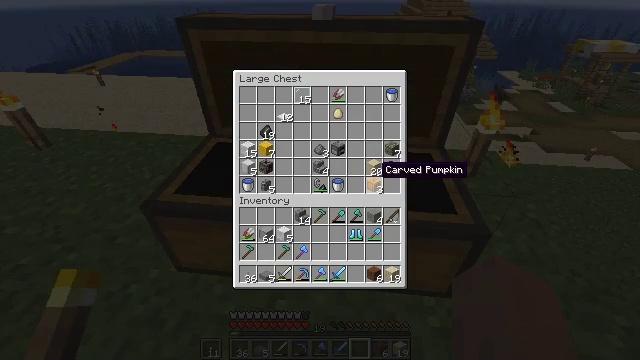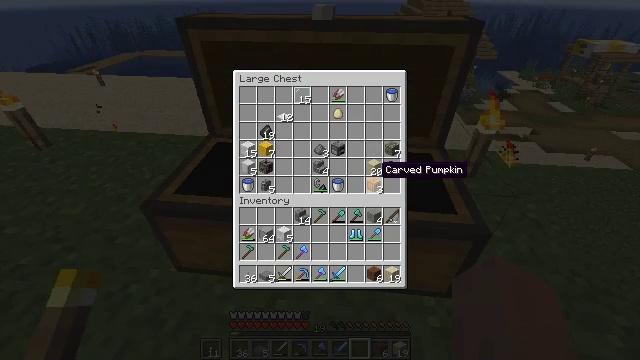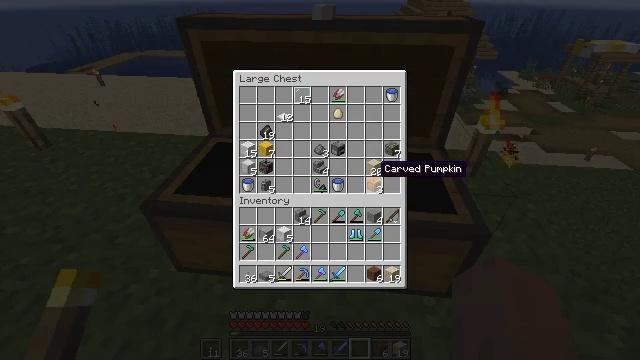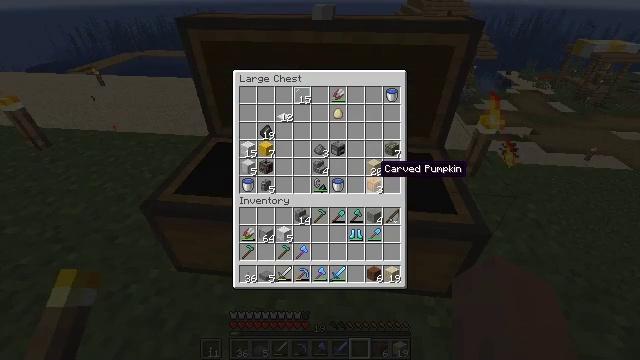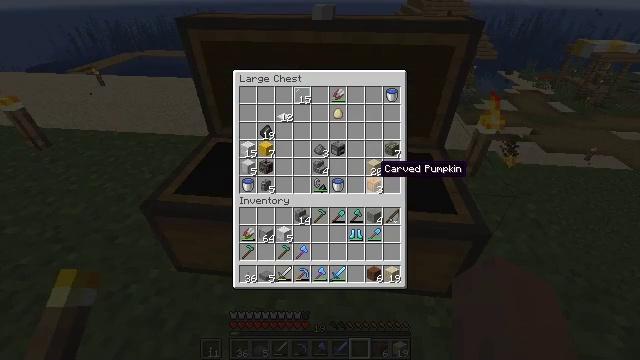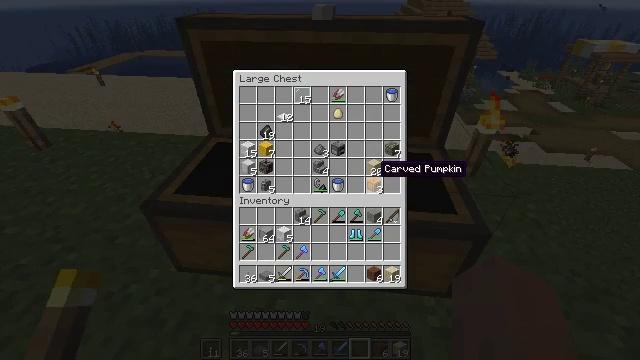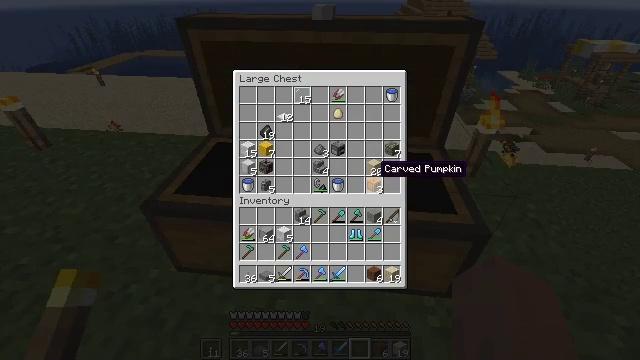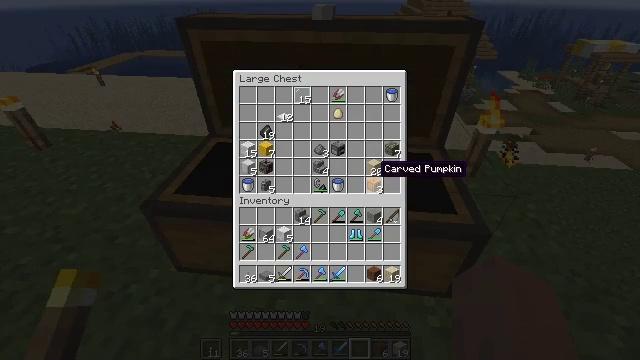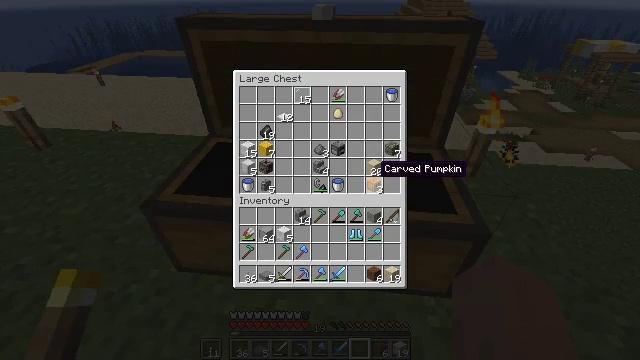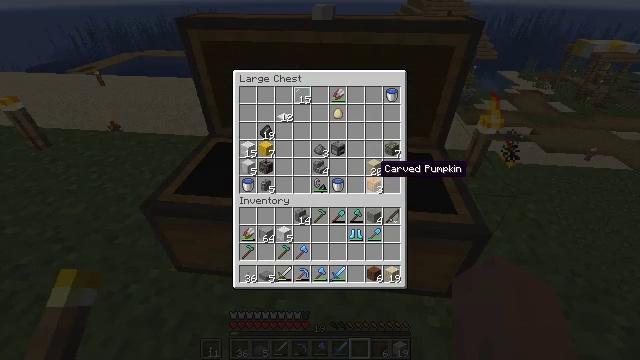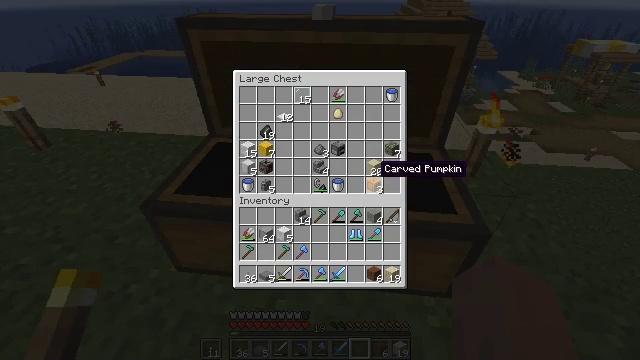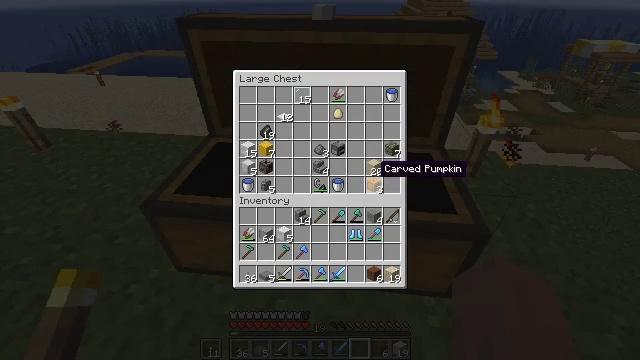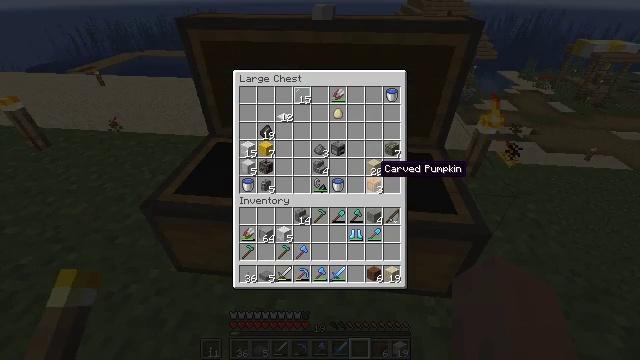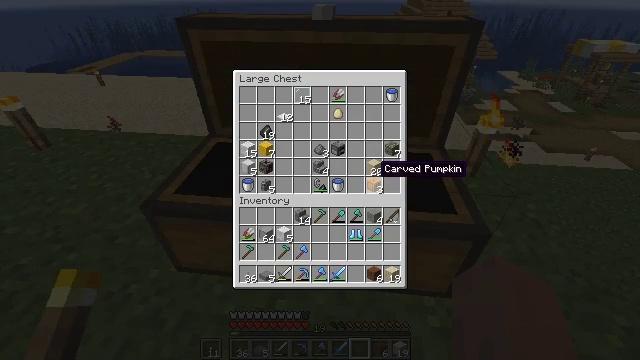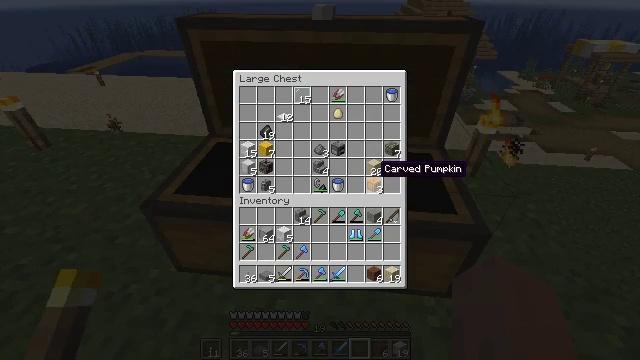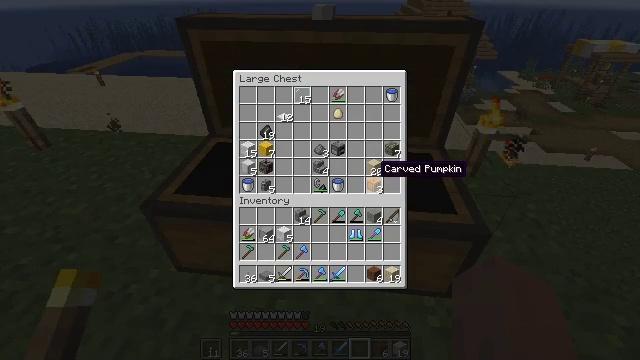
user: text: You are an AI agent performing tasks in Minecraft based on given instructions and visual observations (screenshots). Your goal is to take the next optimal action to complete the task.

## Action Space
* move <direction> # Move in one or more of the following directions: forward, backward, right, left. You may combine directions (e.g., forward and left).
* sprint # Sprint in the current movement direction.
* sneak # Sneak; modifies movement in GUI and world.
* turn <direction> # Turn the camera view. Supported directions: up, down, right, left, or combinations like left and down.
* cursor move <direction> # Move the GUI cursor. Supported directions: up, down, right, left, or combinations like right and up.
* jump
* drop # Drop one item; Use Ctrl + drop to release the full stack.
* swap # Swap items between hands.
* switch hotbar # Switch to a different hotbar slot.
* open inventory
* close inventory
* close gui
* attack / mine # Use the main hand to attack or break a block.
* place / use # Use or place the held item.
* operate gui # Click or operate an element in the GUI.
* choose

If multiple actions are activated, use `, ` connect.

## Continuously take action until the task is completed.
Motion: motion action
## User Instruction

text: Reclaim the chest into your inventory.
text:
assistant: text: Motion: no_op
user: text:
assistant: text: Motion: no_op
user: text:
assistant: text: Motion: no_op
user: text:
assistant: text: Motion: no_op
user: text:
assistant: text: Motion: no_op
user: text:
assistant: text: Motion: no_op
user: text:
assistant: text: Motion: no_op
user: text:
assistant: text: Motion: no_op
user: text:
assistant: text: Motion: no_op
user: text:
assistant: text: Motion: no_op
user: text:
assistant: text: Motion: no_op
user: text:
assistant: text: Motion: no_op
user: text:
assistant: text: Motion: no_op
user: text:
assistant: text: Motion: no_op
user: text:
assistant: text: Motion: no_op
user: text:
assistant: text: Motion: no_op
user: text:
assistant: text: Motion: no_op
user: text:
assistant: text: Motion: no_op
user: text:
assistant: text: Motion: no_op
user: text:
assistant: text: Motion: close gui
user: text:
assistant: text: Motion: no_op
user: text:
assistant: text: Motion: no_op
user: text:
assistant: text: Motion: no_op
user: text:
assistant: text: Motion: no_op
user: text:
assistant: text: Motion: no_op
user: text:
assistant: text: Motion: turn down
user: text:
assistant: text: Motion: no_op
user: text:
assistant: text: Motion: no_op
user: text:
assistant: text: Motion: no_op
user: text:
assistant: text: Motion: no_op